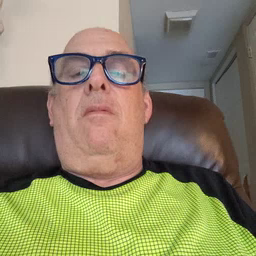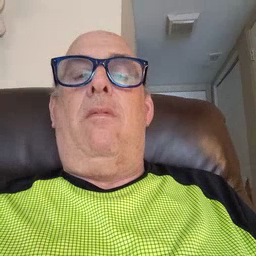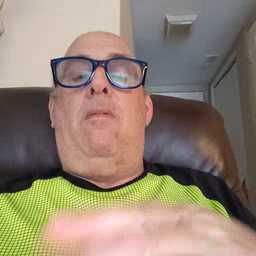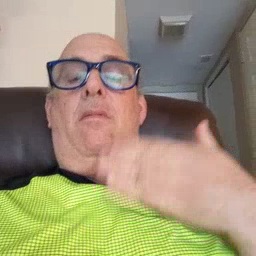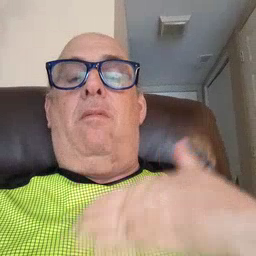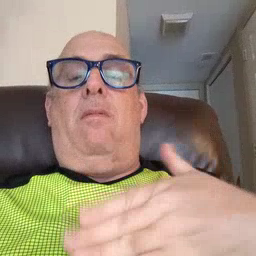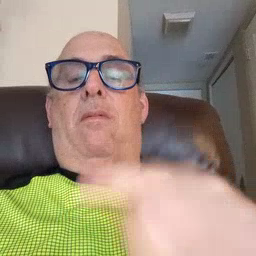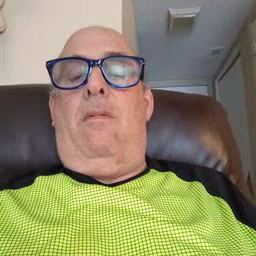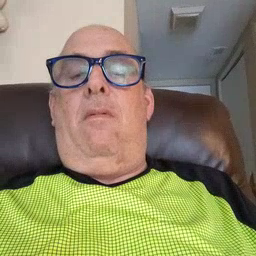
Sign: happy